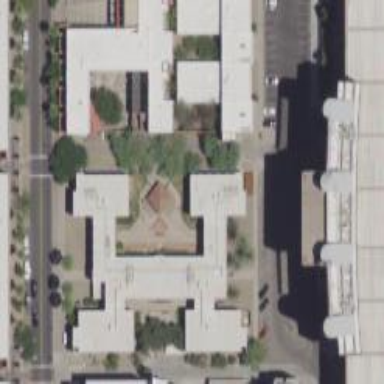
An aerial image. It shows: Dormitory building.